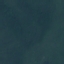
Land use / land cover class: Forest